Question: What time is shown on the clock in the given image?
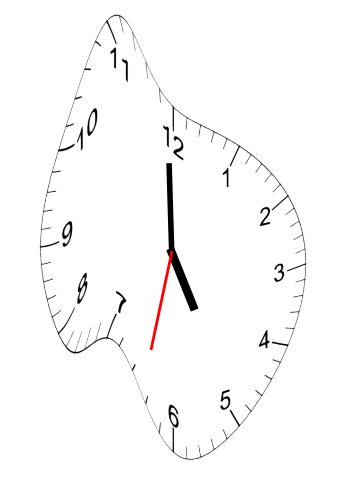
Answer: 04:59:32